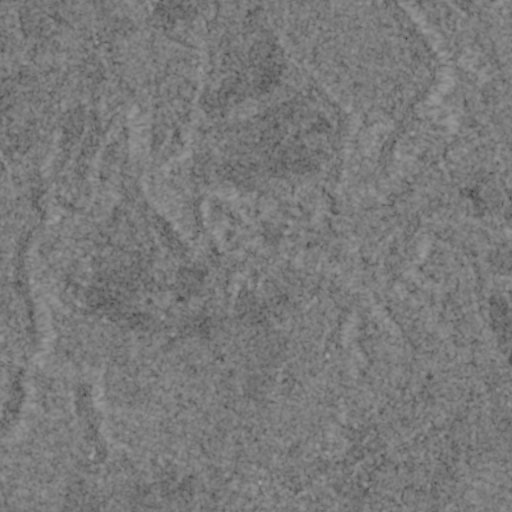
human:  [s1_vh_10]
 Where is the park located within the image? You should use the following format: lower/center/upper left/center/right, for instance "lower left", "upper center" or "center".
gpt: The park is located in the lower right of the image.
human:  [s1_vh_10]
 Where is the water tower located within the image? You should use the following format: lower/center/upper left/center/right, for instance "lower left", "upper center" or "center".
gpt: The water tower is located in the lower right of the image.
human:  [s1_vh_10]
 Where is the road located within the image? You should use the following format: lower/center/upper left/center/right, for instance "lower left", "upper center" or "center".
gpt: There is no road in the image.

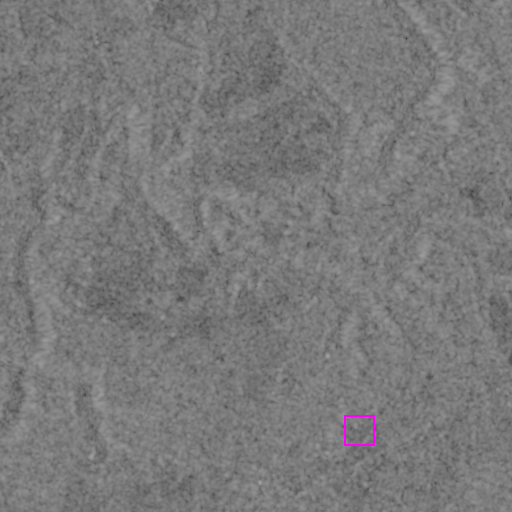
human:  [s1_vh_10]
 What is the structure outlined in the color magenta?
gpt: The structure outlined in magenta is a park.
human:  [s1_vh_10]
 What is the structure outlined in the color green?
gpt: There is no green outline.